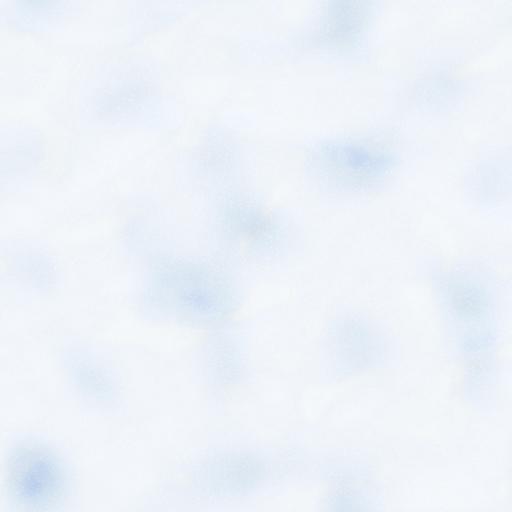
Tags: clean light snow white winter